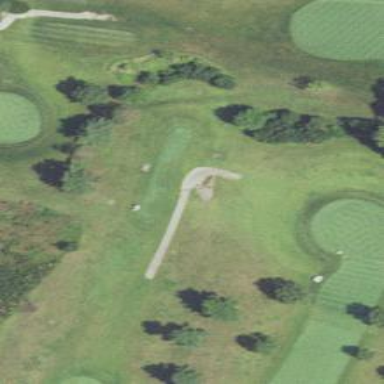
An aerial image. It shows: Service road designated as golf cart path.